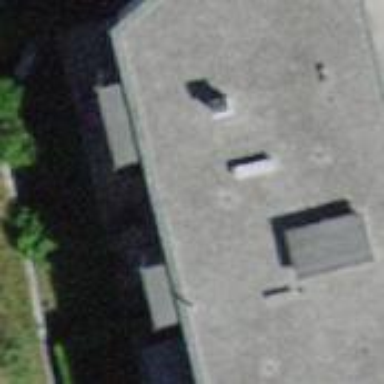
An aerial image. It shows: Flat-roofed apartment building.